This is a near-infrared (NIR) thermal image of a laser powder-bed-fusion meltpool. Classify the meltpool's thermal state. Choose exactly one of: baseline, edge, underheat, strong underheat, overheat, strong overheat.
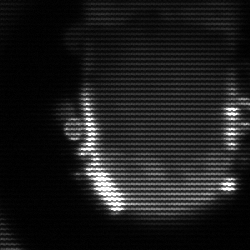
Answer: baseline